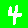
Digit: 4